Question: When using 'Theme.Sherlock.Light.DarkActionBar' (or 'Theme.Holo.Light.DarkActionBar', doesn't make a difference), the ActionMode (or "contextual ActionBar") that appears for example when selecting text, is by default styled the same way as in the standard dark theme, that is dark blue with light action icons.
However, when you try to select a text in a Dialog (which is light-styled in this theme, in contrast to the black ActionBar), an ActionMode styled as in the Light theme (white background) appears instead. The problem is, that its action icons are not dark as they should be, but light, making them effectively invisible.

This seems as if the background was taken from the light theme (because of the light dialog), but the icons were taken from the dark theme. Is this a bug in the 'Light.DarkActionBar' theme? Can I do something about it?
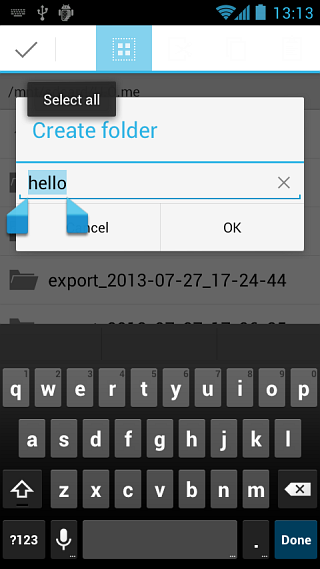
Answer: I was fighting with the same issue since last two days. Finally I came up with a workaround!
I am using a 'DialogFragment' with an 'AlertDialog' object. In the 'onCreateDialog()' method, all we have to do is get the context of the parent activity and set its theme again to 'Theme.Light'.
'''
@Override
public Dialog onCreateDialog(Bundle savedInstanceState) {
//get the parent activity context and set it's theme again.
Context ctx = getActivity();
ctx.setTheme(android.R.style.Theme_Holo_Light);
AlertDialog.Builder builder = new AlertDialog.Builder(ctx);
LayoutInflater inflater = (LayoutInflater) ctx.getSystemService(Context.LAYOUT_INFLATER_SERVICE);
View view = inflater.inflate(R.layout.your_dialog_layout, null, false);
builder.setView(view);
//your other code for the dialog
//
return builder.create();
'''
Now the icons in the Contextual ActionBar of the 'EditText' have the right color.